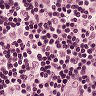
Metastatic tissue present: no